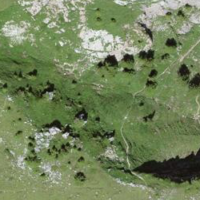
EUNIS habitat code: 23
Species observed at this site:
Campanula glomerata